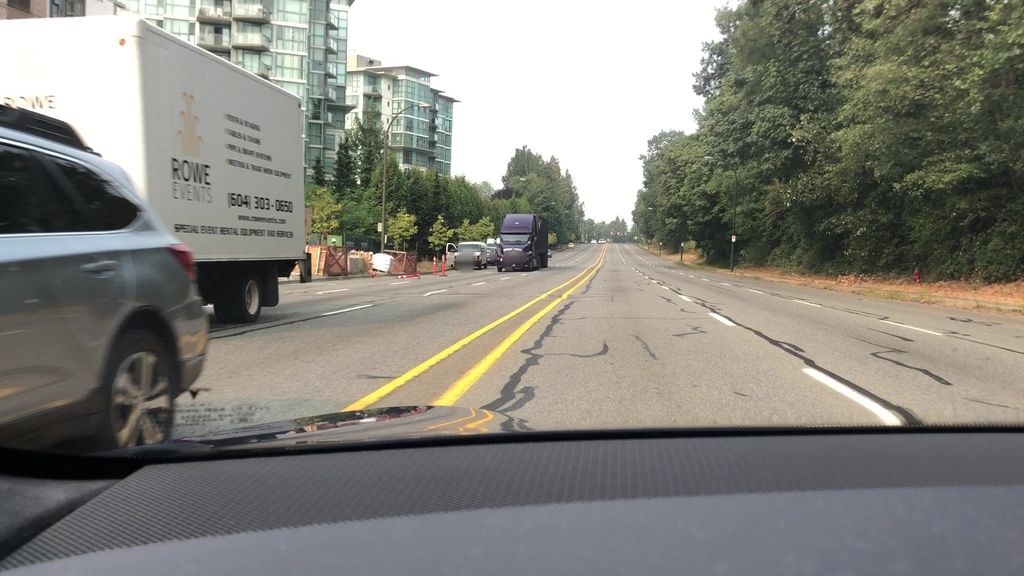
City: vancouver